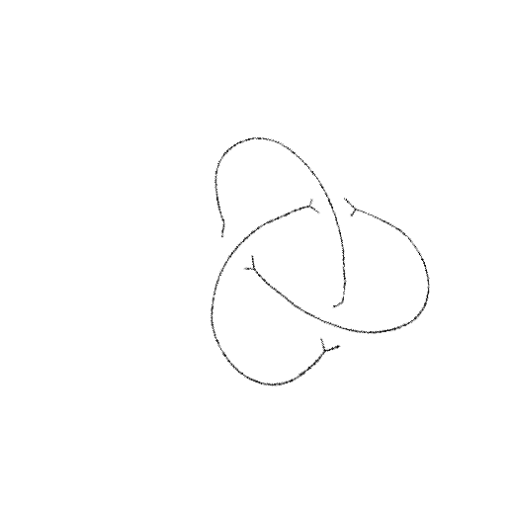
Crossing number: 3